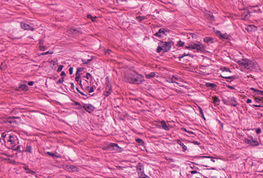
Tumor epithelial tissue: no
Tumor-associated stroma tissue: yes
Normal tissue: no